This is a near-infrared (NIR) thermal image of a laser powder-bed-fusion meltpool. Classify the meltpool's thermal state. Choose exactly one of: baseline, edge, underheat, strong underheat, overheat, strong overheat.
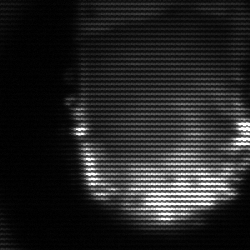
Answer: baseline